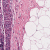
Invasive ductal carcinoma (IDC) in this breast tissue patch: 0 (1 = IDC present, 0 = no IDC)